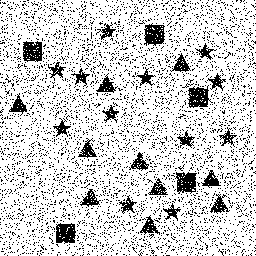
Squares: 5
Triangles: 10
Stars: 12
Total shapes: 27